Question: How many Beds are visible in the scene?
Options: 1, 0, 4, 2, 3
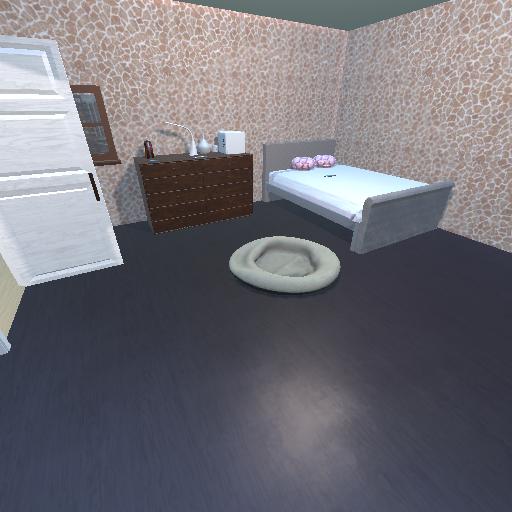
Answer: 1